Interaction volume radius: 5 \u00c5
Interaction volume height: 45 \u00c5
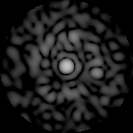
Disorder parameter: 0.8045